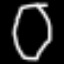
Label: octagon